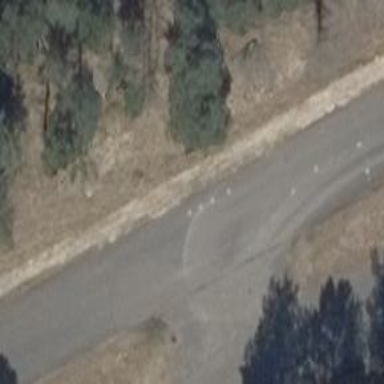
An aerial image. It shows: Raceway road.